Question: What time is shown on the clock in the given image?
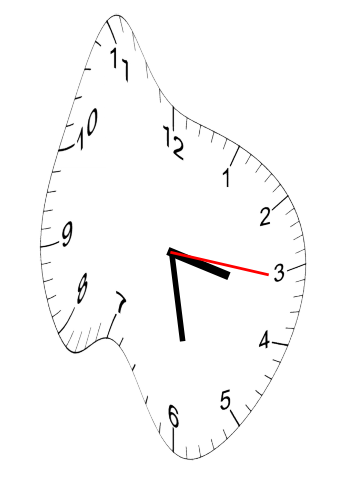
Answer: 03:28:16